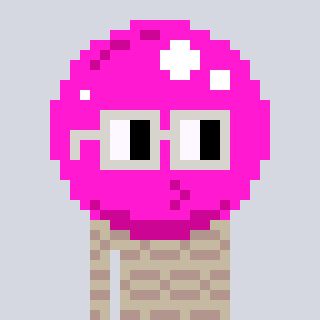
a pixel art character with square light gray glasses, a bubblegum-shaped head and a bege-colored body on a cool background